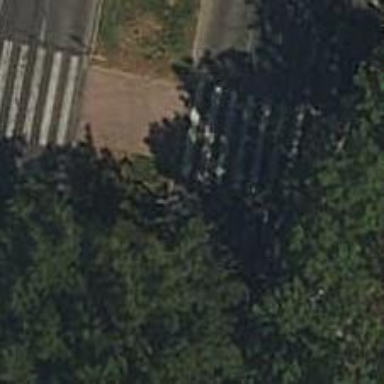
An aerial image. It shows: Bump for traffic calming.